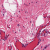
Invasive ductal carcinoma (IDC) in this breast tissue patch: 0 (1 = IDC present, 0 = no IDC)